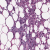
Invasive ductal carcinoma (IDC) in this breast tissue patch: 0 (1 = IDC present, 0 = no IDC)